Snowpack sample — Buffalo Mountain, Silverthorne, Colorado, USA (2/22/26, 2:02 PM MST)
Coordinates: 39.622, -106.113
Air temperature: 33 °F
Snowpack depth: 63 cm
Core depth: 40 cm
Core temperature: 26.6 °F
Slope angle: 11°, slope face: 116°
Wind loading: low
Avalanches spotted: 0
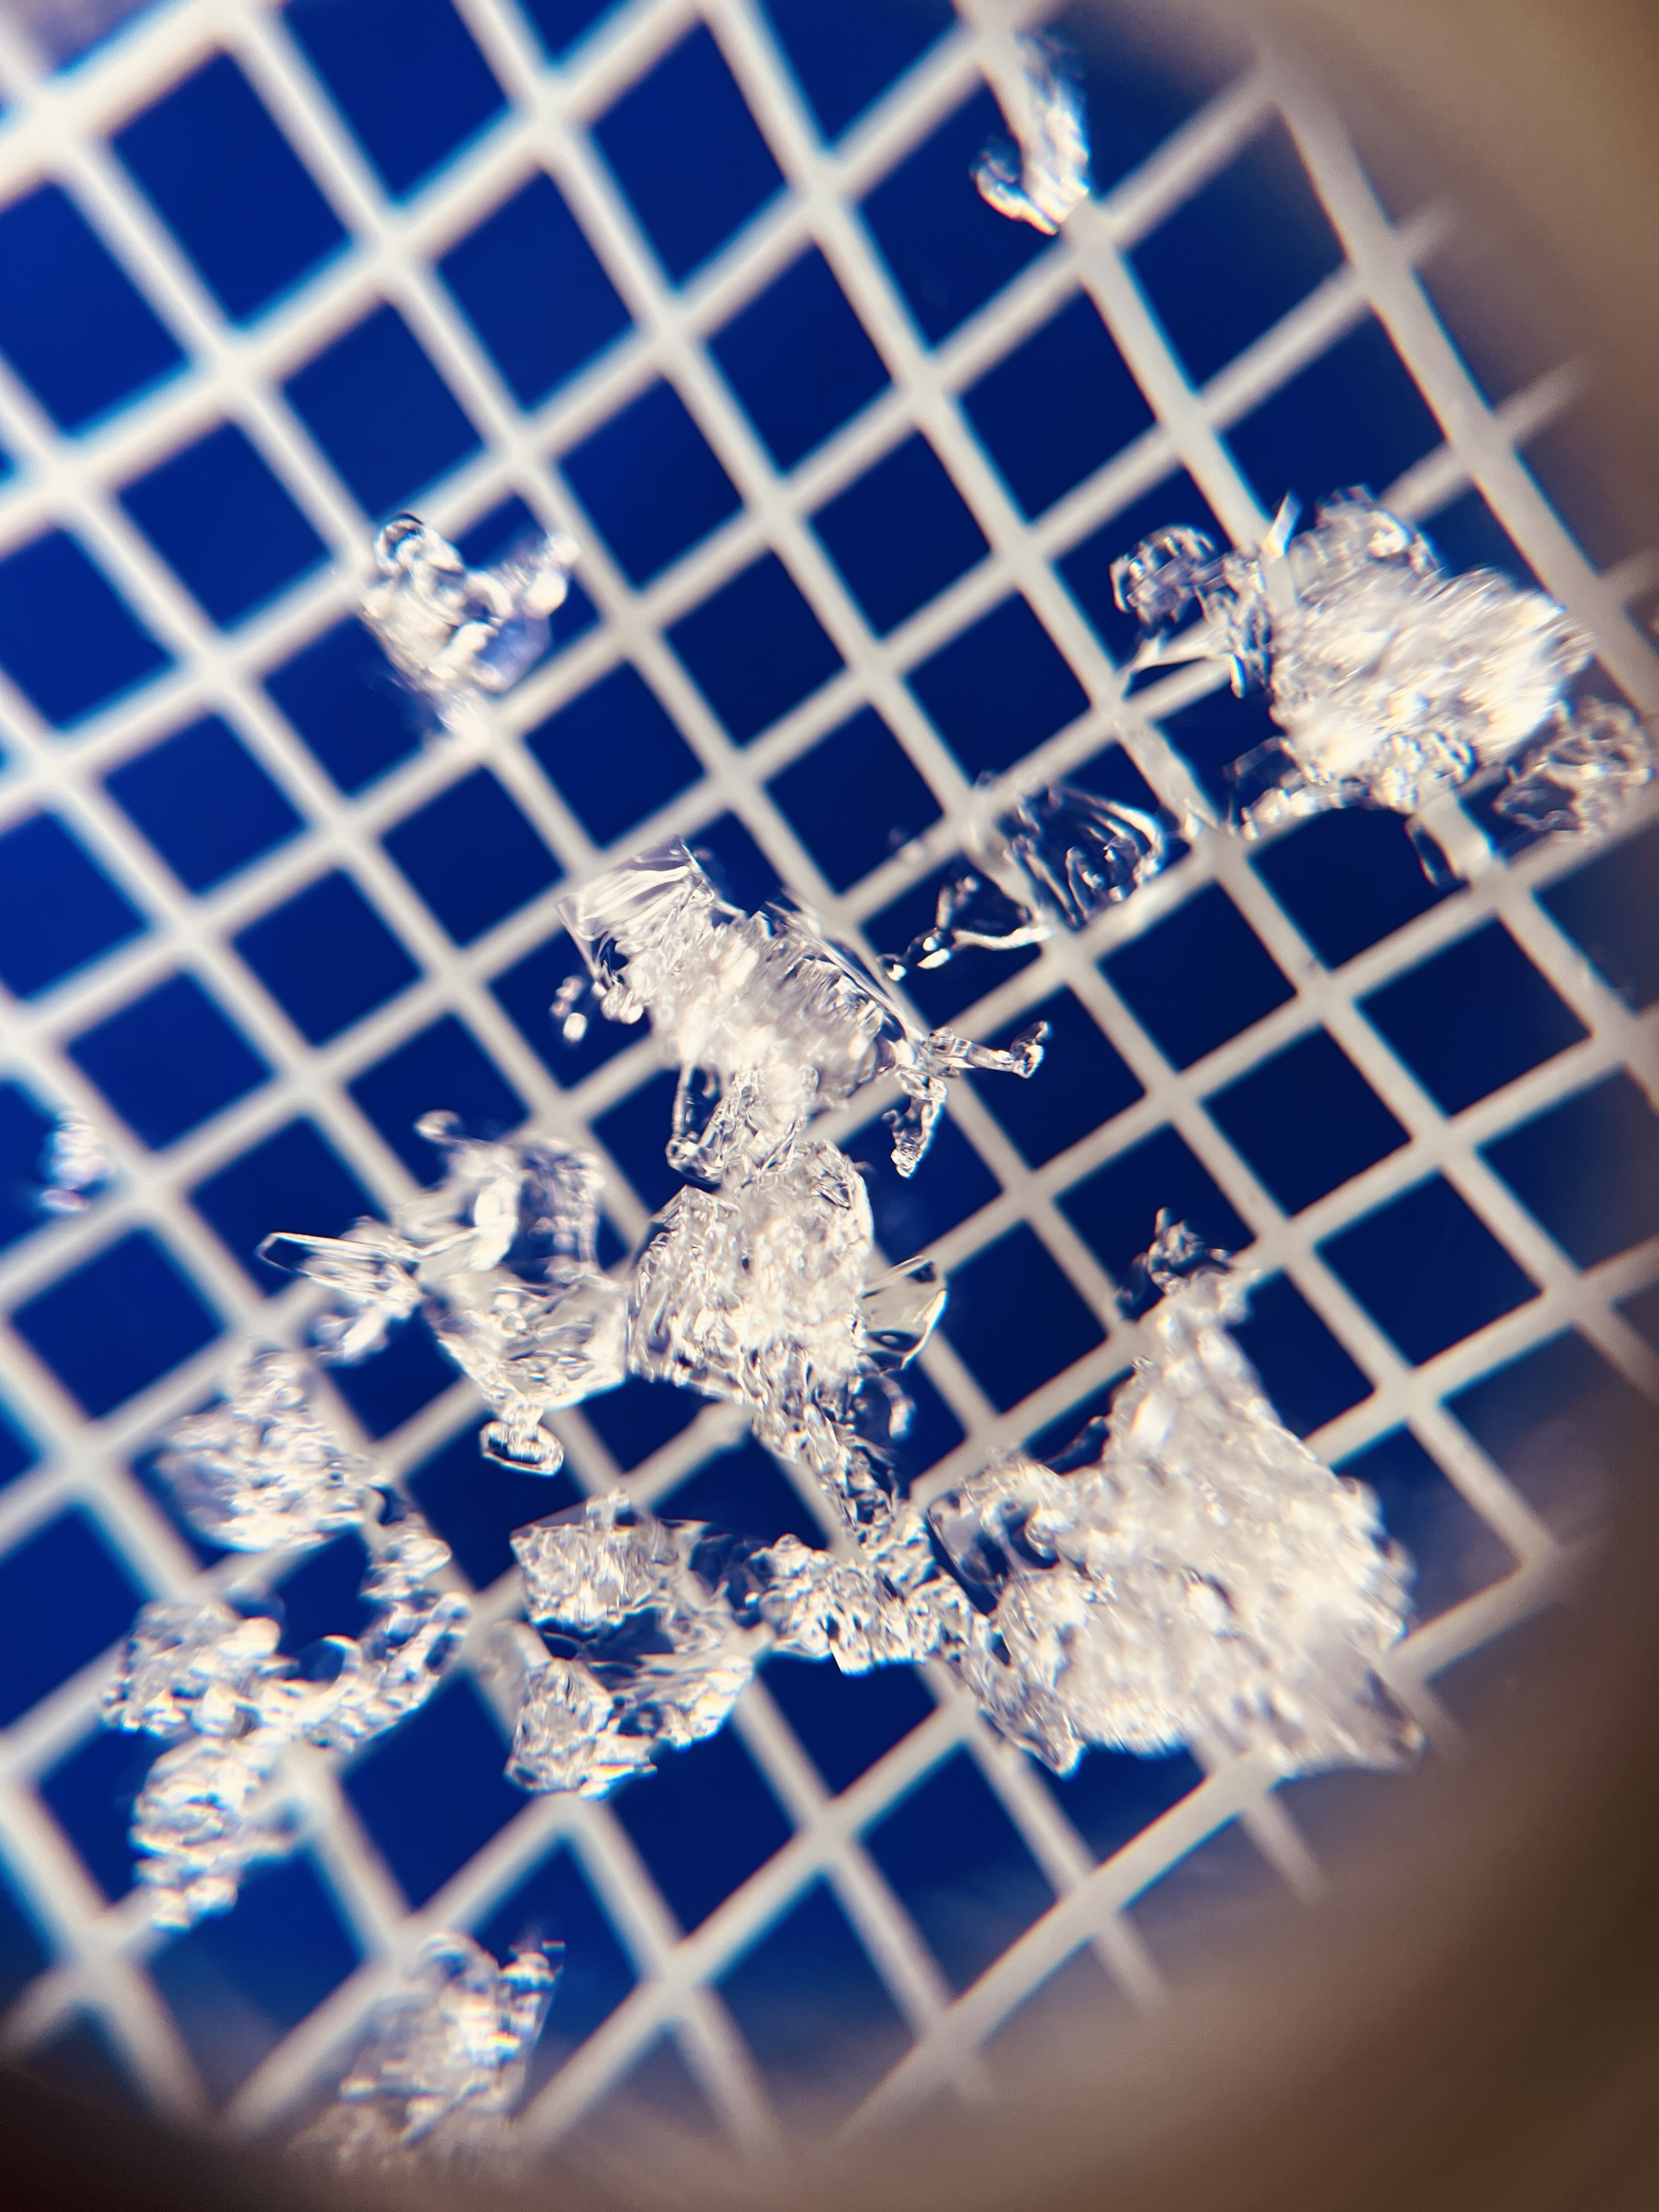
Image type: magnified_profile
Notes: In a firebreak similar to site 1, minimal wind loading with no spotted avalanches (not many faces in view though)